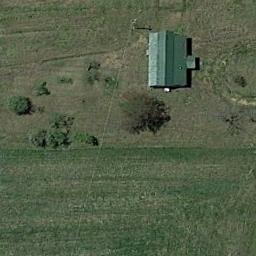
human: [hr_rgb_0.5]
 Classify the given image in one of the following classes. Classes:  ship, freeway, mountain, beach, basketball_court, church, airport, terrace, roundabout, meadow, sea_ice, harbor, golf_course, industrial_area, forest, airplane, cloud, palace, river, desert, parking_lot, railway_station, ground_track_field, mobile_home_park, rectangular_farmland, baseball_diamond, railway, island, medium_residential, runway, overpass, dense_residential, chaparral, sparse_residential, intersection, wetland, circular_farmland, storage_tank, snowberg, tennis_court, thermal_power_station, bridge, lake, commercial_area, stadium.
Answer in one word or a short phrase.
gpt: sparse_residential